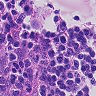
Metastatic tissue present: yes